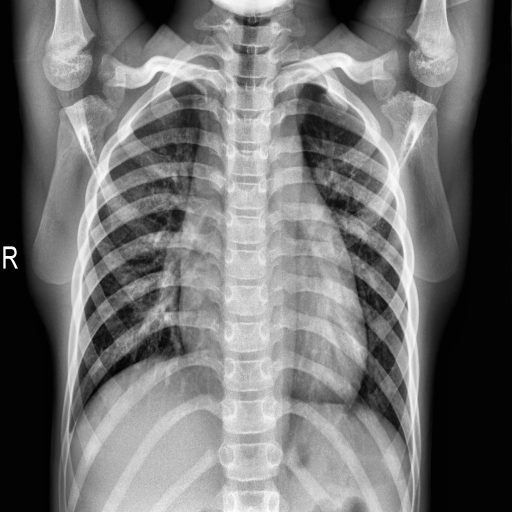
Finding: NORMAL